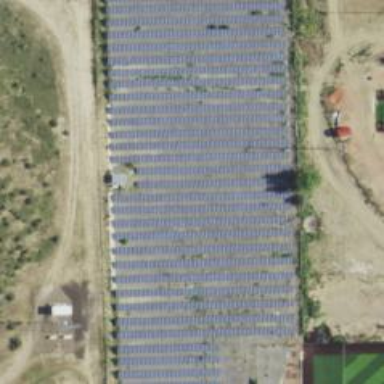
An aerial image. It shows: Solar power plant using photovoltaic technology to generate electricity.